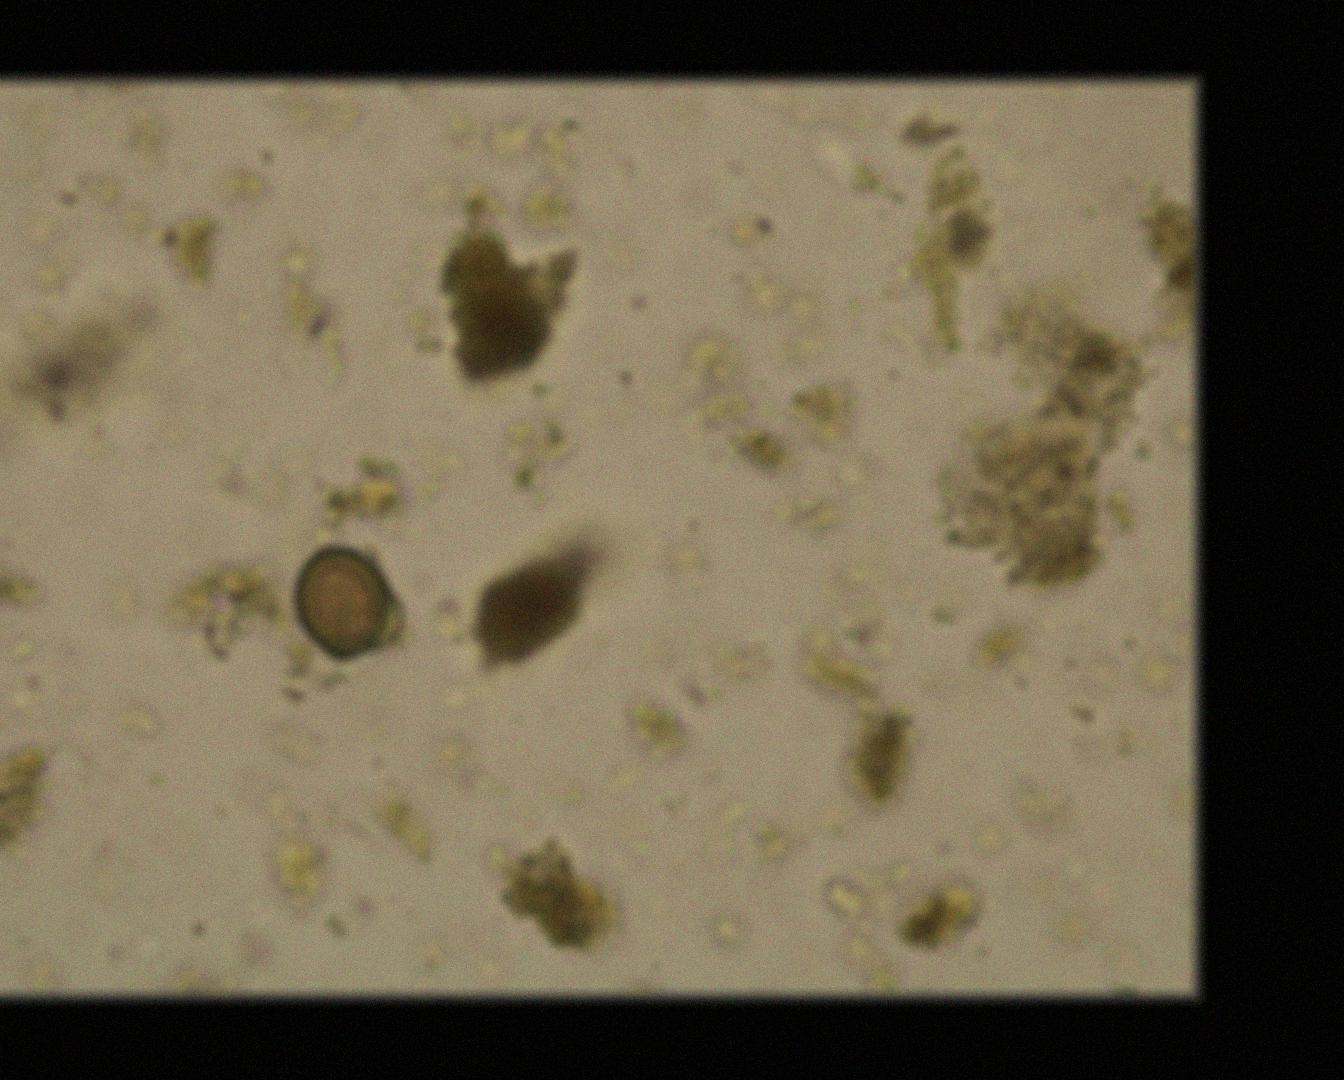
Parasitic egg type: Taenia spp. egg